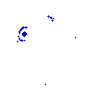
Particle: pion